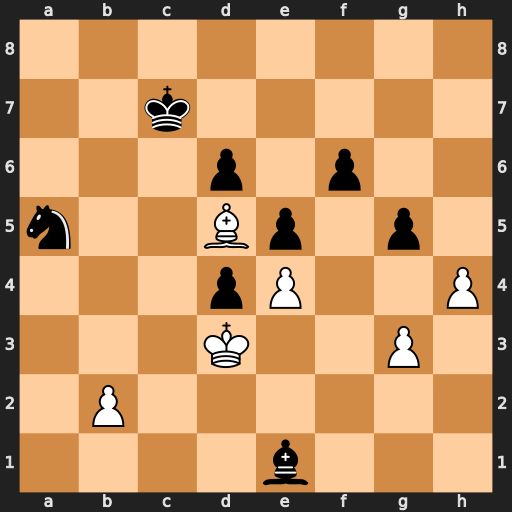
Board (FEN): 8/2k5/3p1p2/n2Bp1p1/3pP2P/3K2P1/1P6/4b3
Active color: w
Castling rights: -
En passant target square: -
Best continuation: h5 f5 h6